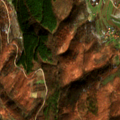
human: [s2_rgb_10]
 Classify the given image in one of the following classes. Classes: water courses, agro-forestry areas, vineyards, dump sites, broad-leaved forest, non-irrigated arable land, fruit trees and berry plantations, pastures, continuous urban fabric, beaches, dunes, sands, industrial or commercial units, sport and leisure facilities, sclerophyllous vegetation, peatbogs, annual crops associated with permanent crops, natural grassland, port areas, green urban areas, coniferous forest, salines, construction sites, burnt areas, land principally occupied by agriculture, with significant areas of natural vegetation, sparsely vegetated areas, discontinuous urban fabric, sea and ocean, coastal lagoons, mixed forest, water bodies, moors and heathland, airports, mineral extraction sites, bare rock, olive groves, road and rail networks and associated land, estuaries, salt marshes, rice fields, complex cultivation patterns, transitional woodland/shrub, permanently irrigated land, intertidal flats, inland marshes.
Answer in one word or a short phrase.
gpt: complex cultivation patterns, broad-leaved forest, coniferous forest, transitional woodland/shrub